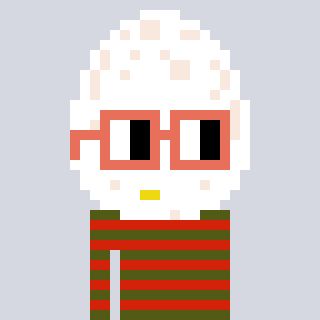
a pixel art character with square orange glasses, a egg-shaped head and a red-colored body on a cool background